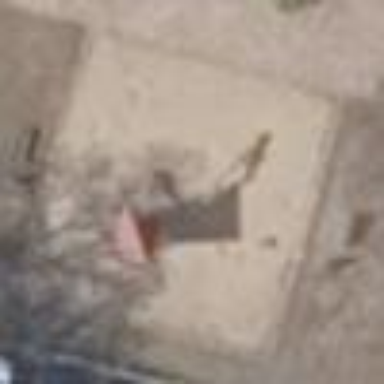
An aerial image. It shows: Playground area for leisure land.